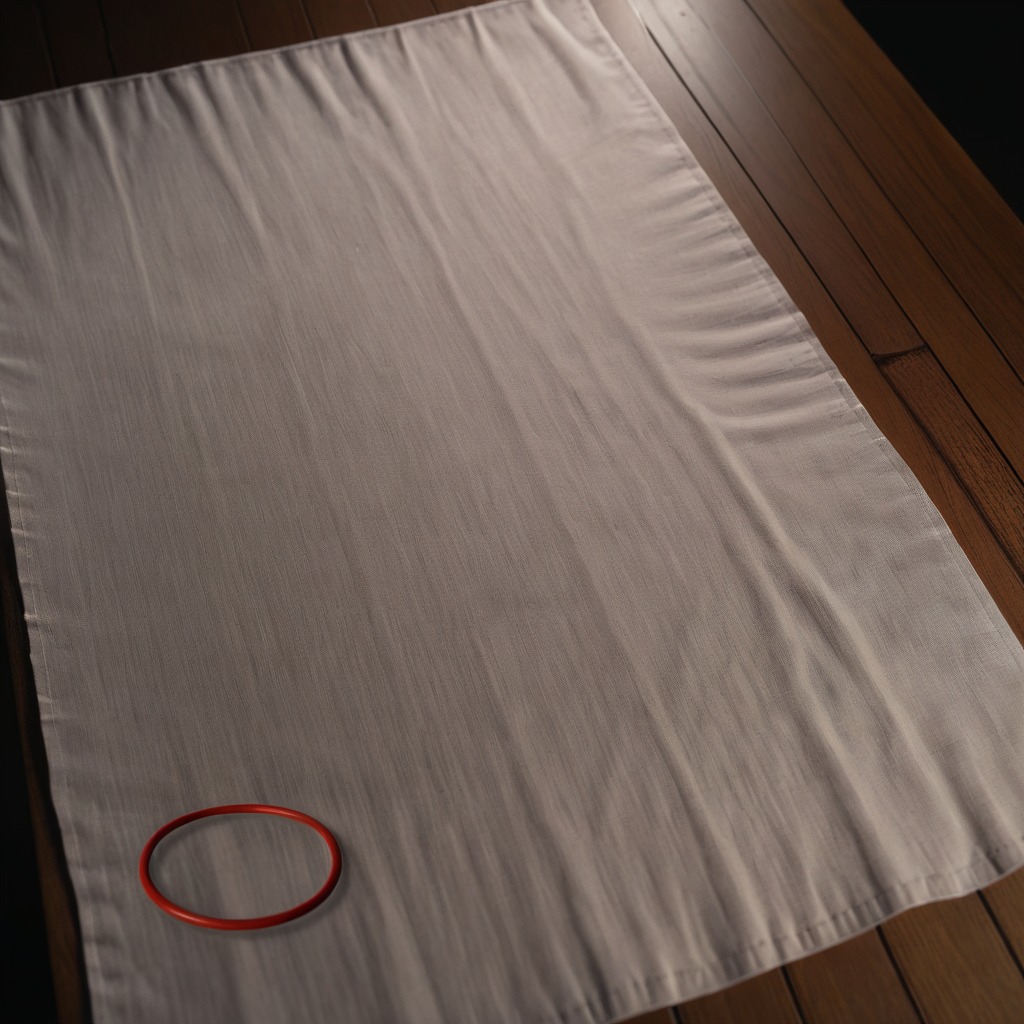
A rubber O-ring is lying on the wooden table.